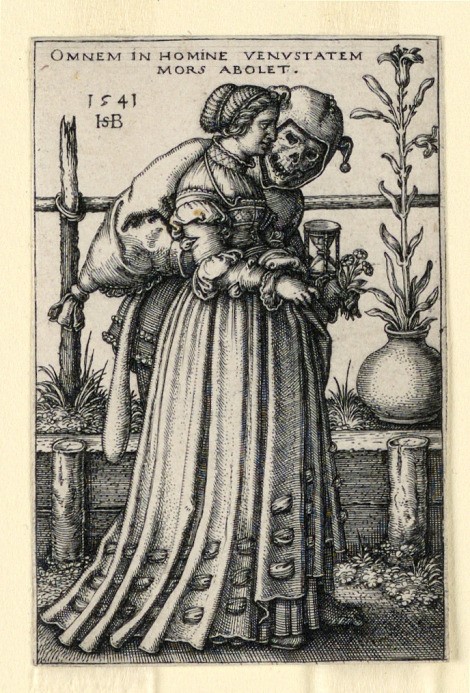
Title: The Lady and Death
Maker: Hans Sebald Beham, German, 1500–1550
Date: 1541
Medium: Engraving on laid paper
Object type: Print
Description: Vertical rectangle. A young woman walks to the right, seen in profile is accompanied by the figure of Death in the costume of a jester.